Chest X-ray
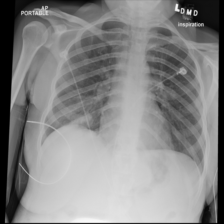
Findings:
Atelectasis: negative
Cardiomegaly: negative
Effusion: negative
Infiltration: negative
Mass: negative
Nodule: negative
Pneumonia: negative
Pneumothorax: negative
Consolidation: negative
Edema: negative
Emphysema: negative
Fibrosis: negative
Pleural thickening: negative
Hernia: negative